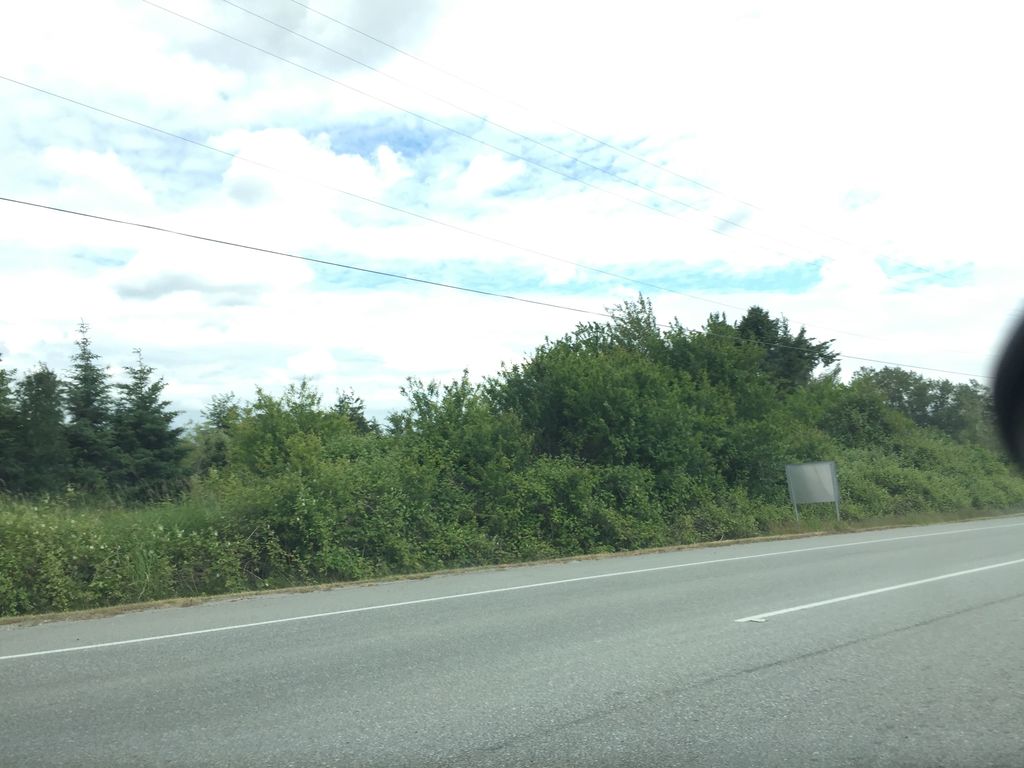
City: vancouver